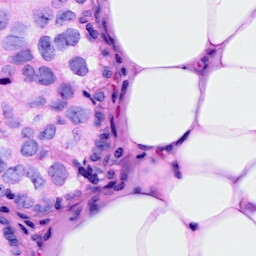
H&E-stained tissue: Breast